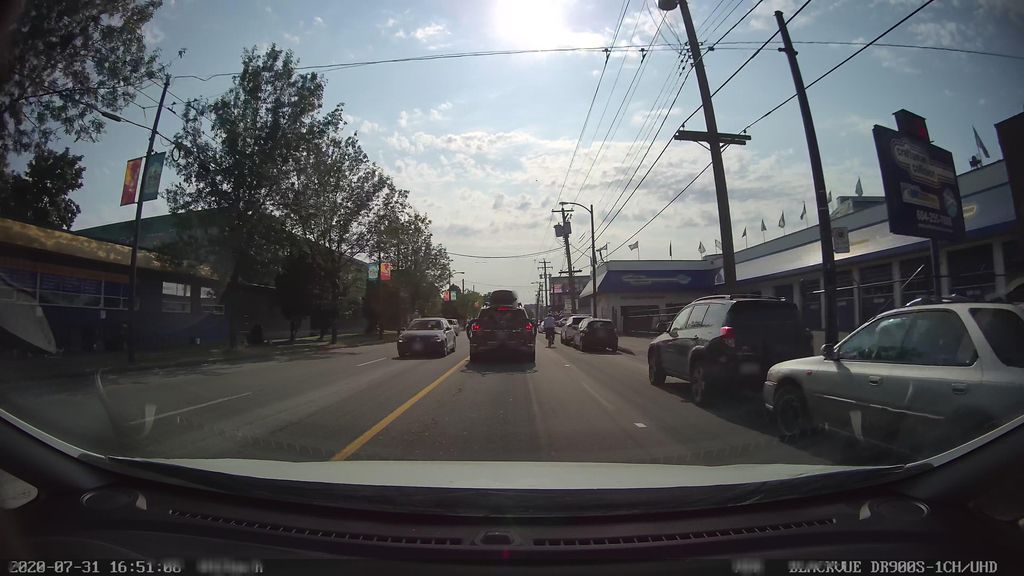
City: vancouver